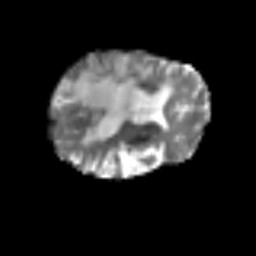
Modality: T2w
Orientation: axial
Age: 65
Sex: female
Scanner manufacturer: siemens
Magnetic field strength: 3 T
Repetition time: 3.2 s
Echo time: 0.081 s